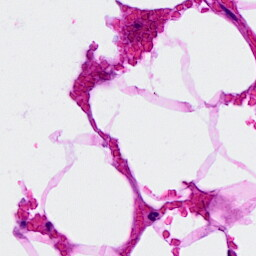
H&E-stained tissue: Breast